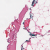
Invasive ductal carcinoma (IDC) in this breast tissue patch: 0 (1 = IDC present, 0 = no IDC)